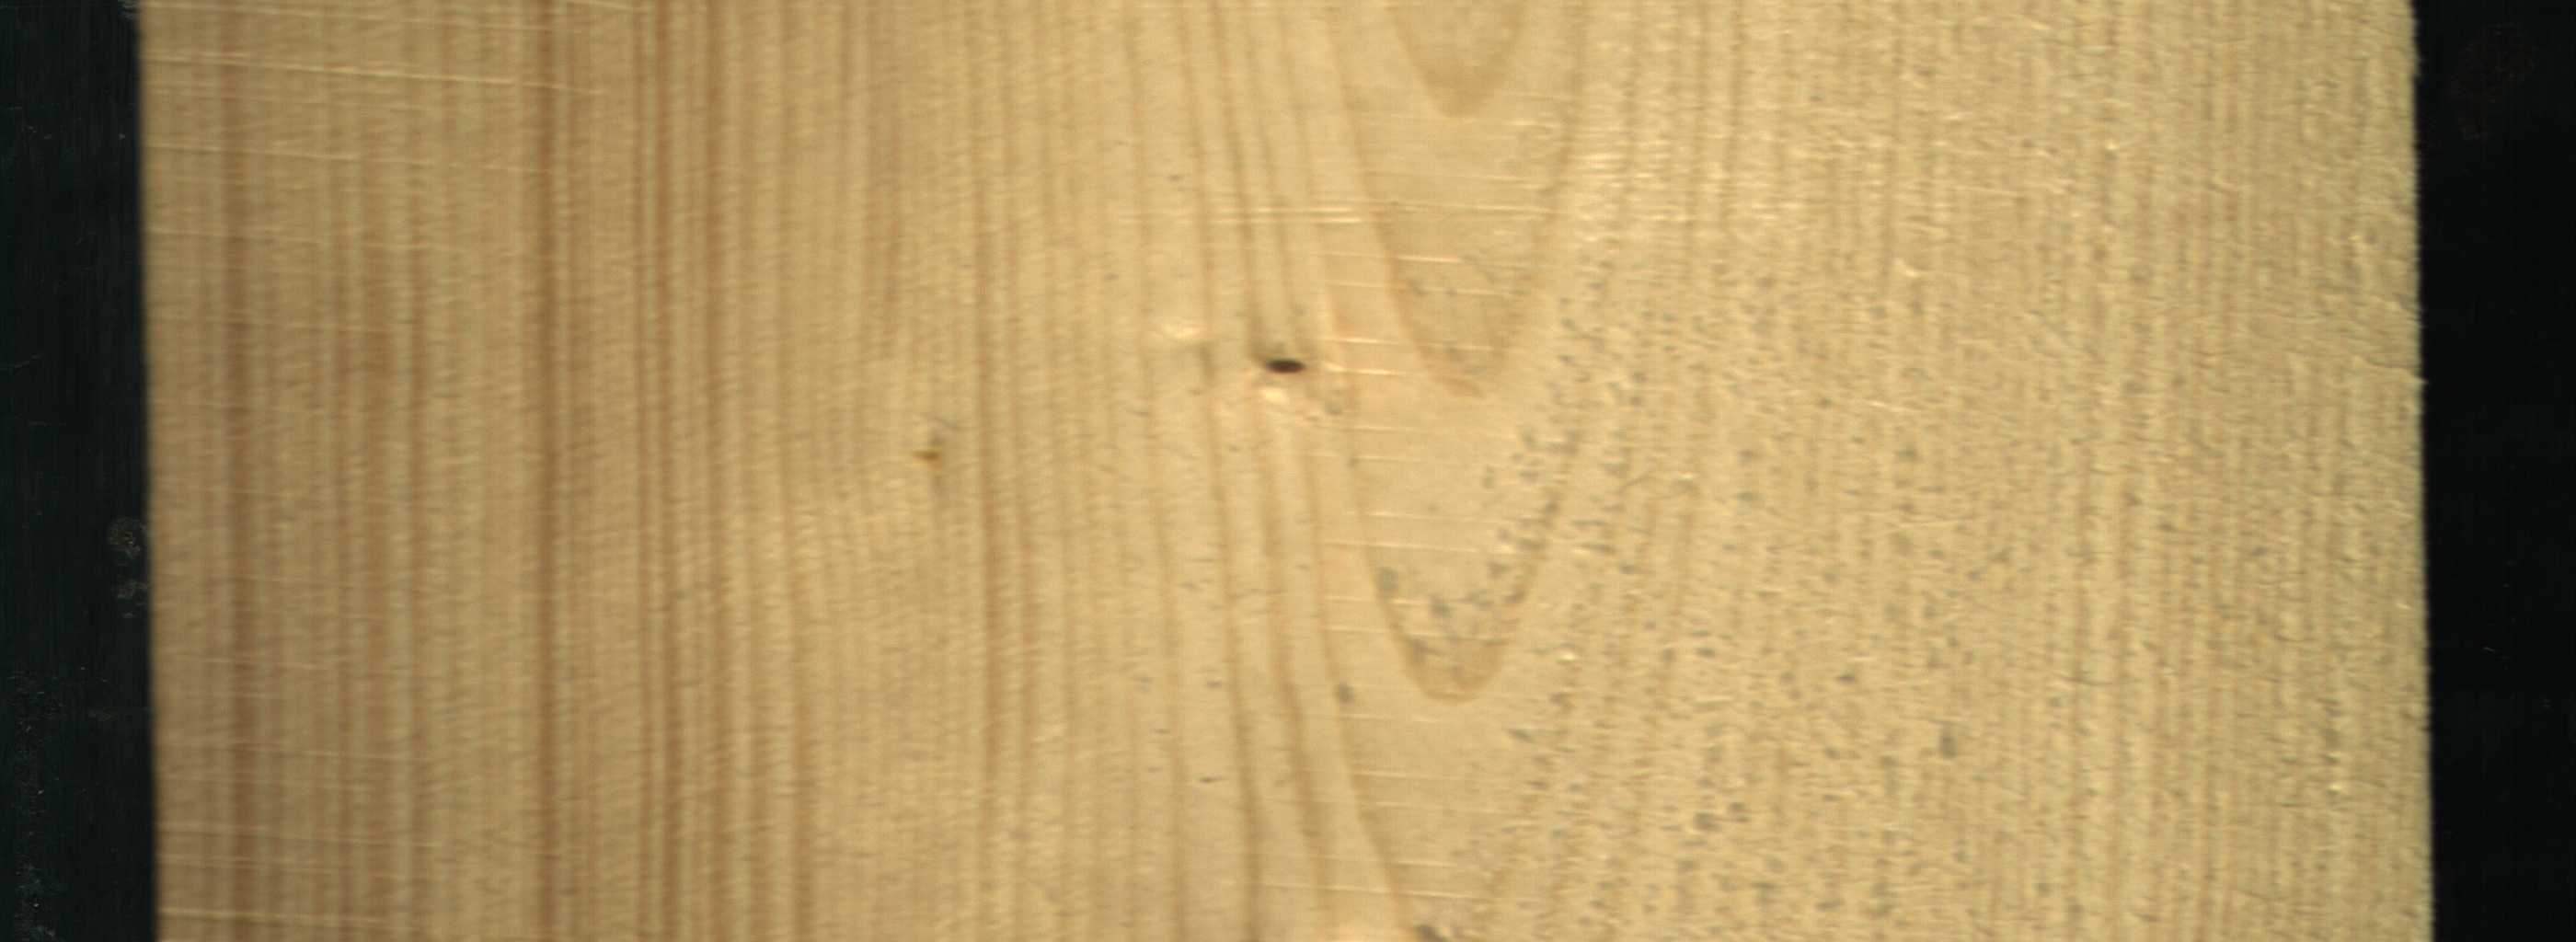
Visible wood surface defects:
Live_Knot